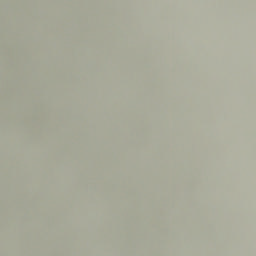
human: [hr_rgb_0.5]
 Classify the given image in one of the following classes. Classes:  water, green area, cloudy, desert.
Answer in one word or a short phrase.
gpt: cloudy